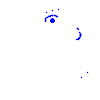
Particle: kaon